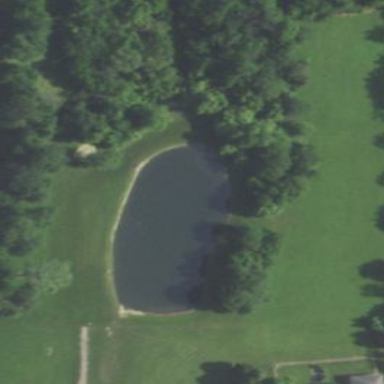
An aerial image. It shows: Pond surrounded by natural water.